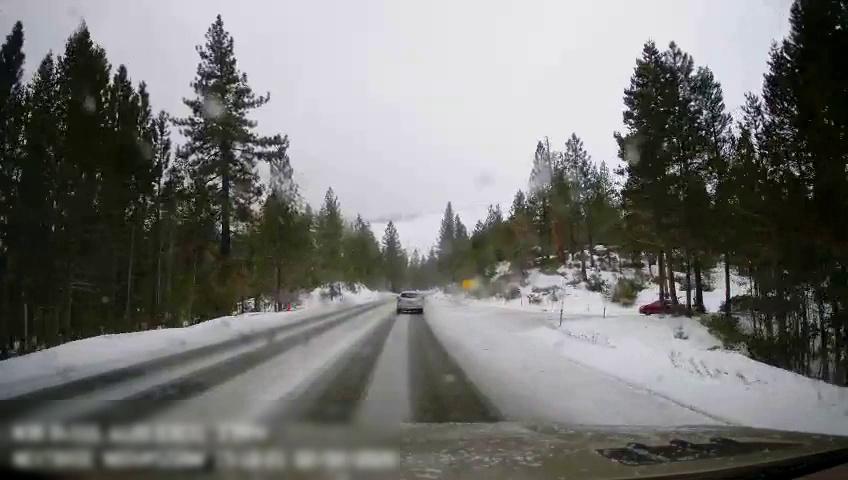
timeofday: Day
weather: Snowy
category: Drivable Space
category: Vehicles | SUV
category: Vehicles | Car
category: Pedestrians
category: Lanes | Opposite Lane
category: Traffic | Signs